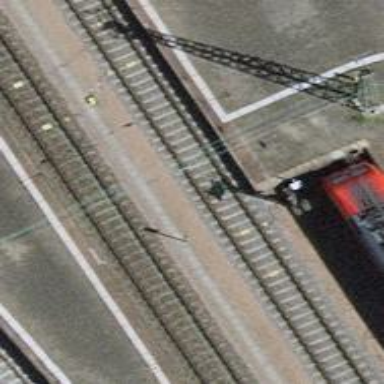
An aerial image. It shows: Railway signal.